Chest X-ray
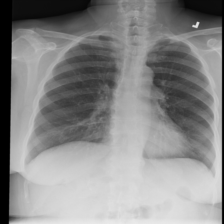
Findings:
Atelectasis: negative
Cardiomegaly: negative
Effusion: negative
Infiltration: negative
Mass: negative
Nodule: negative
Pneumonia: negative
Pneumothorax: negative
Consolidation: negative
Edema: negative
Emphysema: negative
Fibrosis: negative
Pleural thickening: negative
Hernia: negative